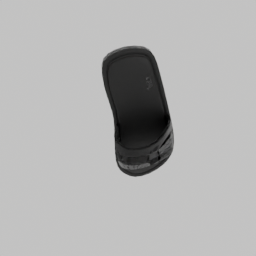
Label: people